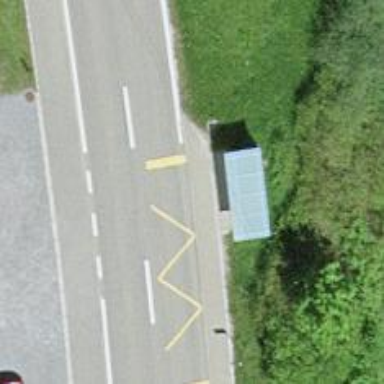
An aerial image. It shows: Public transport stop position.